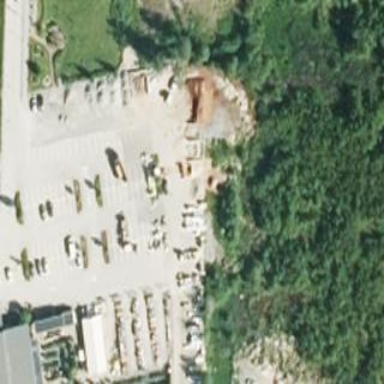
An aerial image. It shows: Parking area.